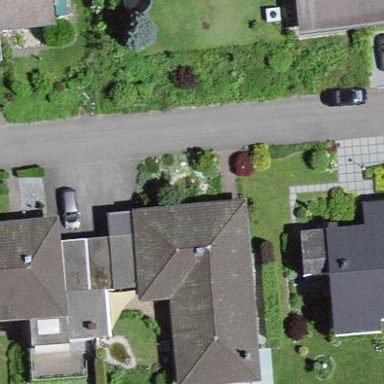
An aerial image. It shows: Terrace building.